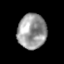
Tissue: skin
Cell type: Epithelial cells
Senescence score: 0.2302
Nuclear area (px): 986
Mean DAPI intensity: 153.893